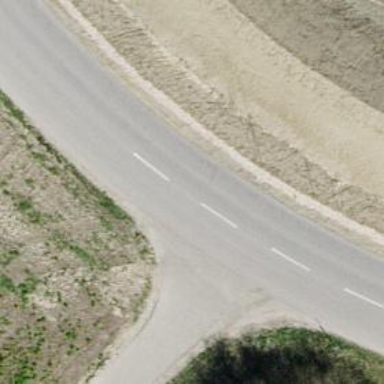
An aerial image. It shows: Tertiary road with asphalt surface.